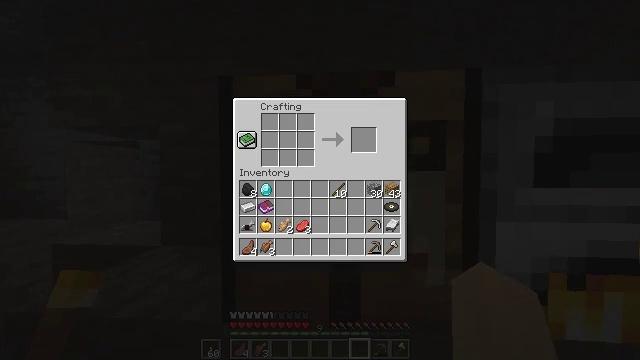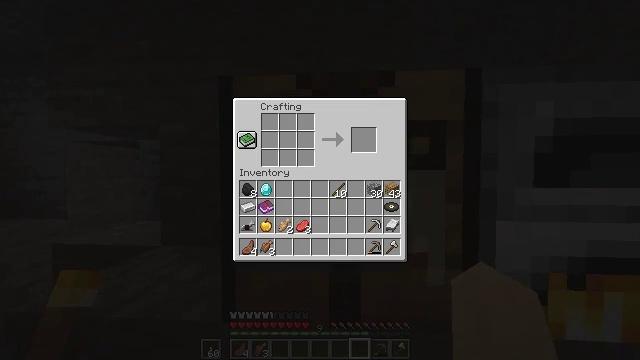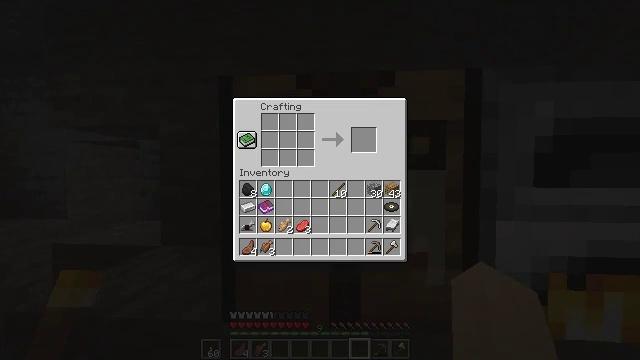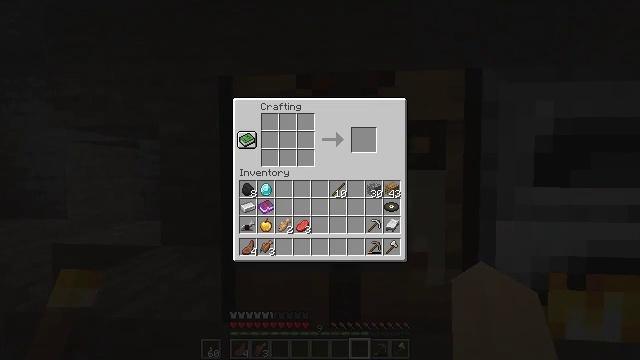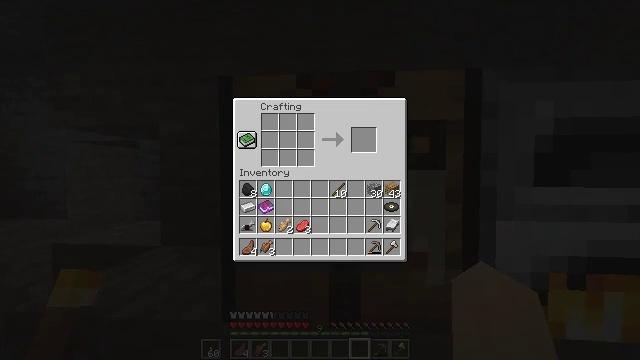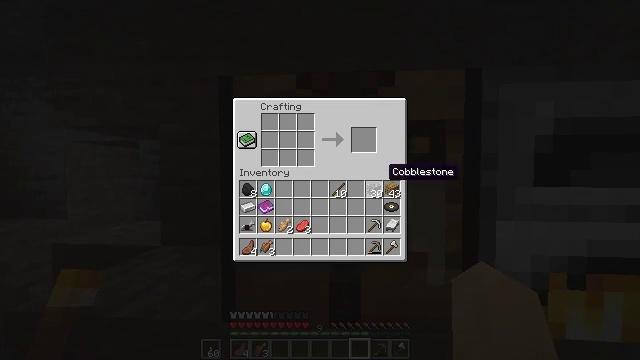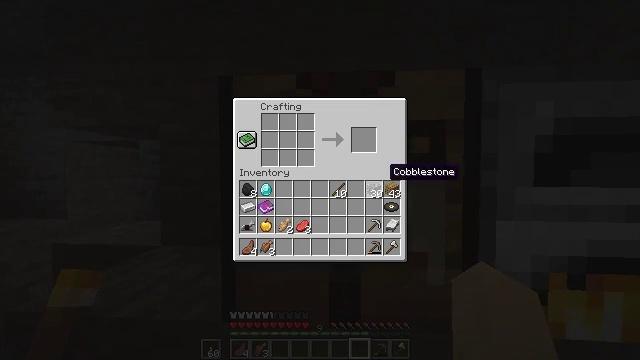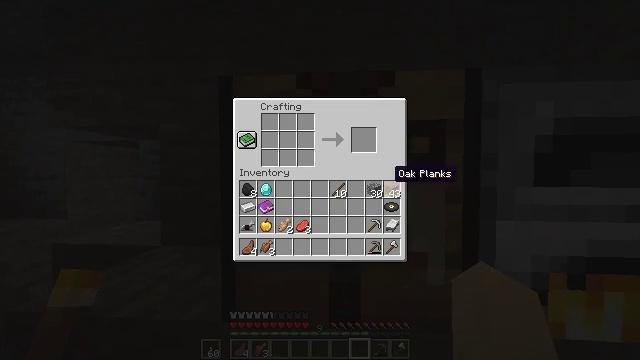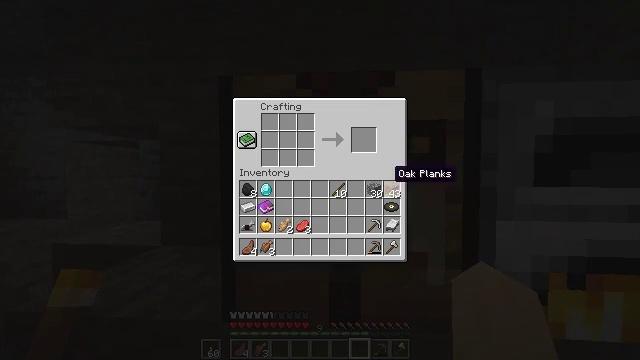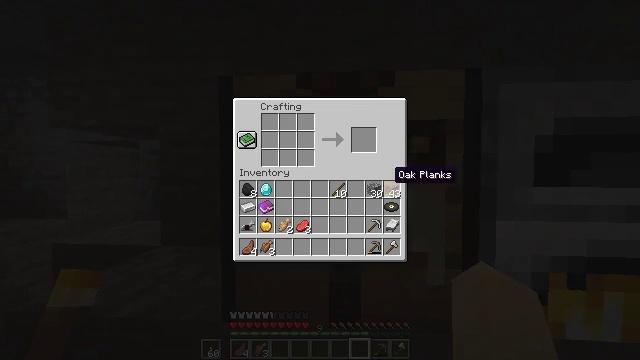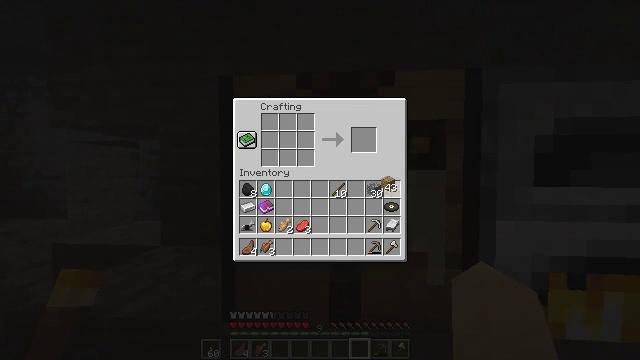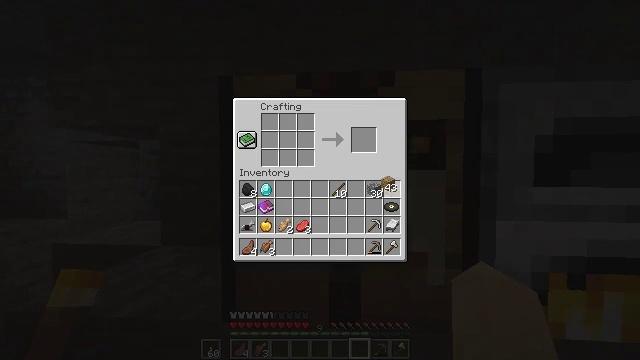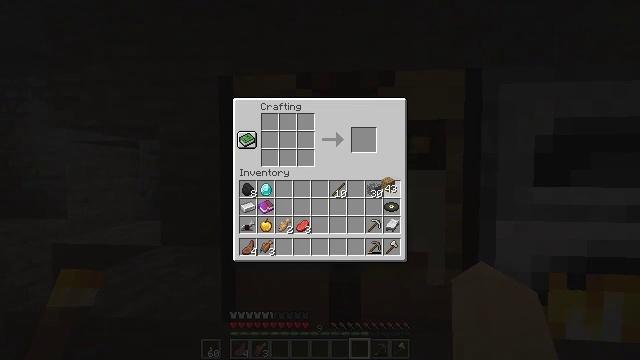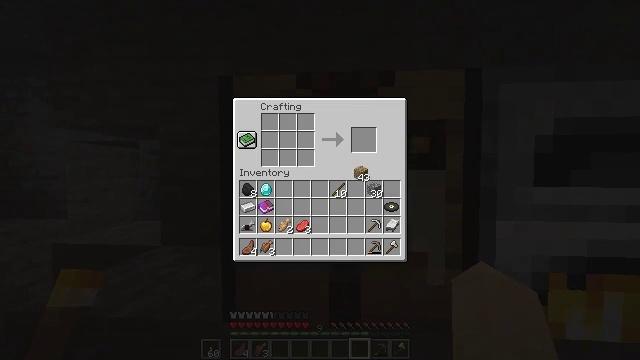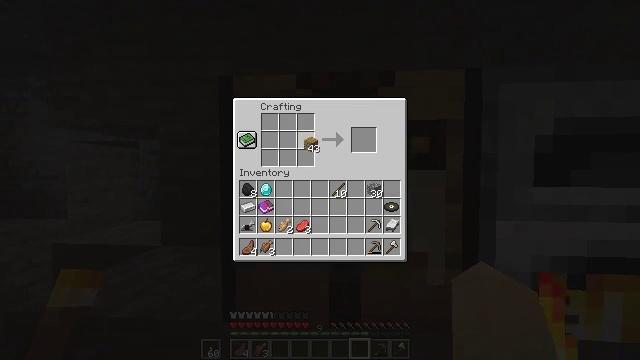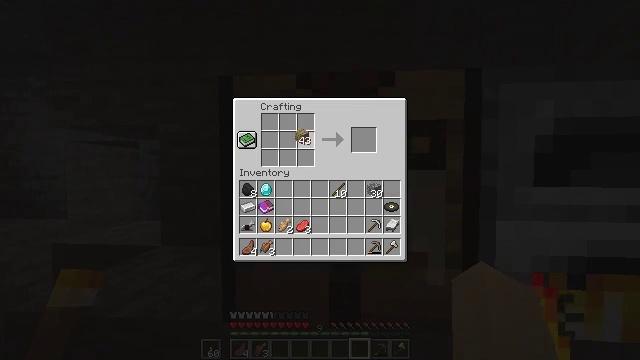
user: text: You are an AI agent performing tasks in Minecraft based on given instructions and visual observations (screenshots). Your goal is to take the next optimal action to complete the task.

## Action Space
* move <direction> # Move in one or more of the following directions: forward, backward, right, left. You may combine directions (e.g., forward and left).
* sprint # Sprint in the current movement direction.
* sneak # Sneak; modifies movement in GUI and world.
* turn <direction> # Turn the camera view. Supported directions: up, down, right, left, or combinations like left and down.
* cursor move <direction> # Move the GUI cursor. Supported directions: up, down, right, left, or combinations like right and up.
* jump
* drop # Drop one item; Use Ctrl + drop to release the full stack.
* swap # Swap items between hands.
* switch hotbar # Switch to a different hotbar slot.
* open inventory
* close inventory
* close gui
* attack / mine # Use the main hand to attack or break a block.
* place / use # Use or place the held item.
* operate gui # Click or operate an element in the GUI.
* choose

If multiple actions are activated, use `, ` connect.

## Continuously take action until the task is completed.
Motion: motion action
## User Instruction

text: Craft a cooked salmon using a furnace.
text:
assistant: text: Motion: no_op
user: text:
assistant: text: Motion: no_op
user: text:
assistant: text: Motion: cursor move right and down
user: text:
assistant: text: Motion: cursor move right
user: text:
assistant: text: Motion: no_op
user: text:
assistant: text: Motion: no_op
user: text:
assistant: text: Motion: no_op
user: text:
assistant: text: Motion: no_op
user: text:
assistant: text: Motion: no_op
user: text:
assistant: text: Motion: operate gui
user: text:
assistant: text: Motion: operate gui
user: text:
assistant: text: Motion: operate gui
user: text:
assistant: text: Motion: cursor move left and up
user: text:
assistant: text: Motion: cursor move left and up
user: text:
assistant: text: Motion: cursor move left and up
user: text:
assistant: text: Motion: no_op
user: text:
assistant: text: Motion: no_op
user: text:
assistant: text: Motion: no_op
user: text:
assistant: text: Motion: no_op
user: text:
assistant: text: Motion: no_op
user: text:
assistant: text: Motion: no_op
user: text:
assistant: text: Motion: no_op
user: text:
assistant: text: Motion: no_op
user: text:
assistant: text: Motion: no_op
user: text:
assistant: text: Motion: no_op
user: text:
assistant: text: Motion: no_op
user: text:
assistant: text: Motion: no_op
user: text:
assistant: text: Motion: no_op
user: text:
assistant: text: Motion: no_op
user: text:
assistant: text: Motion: no_op